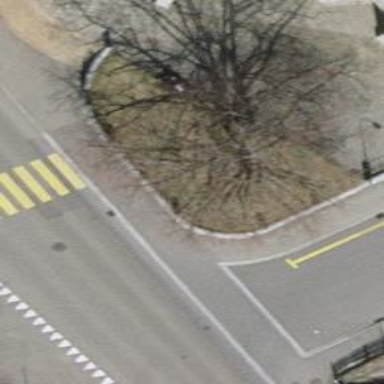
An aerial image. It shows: Asphalt sidewalk.